Chest X-ray. View position: PA
Patient age: 67
Patient sex: F
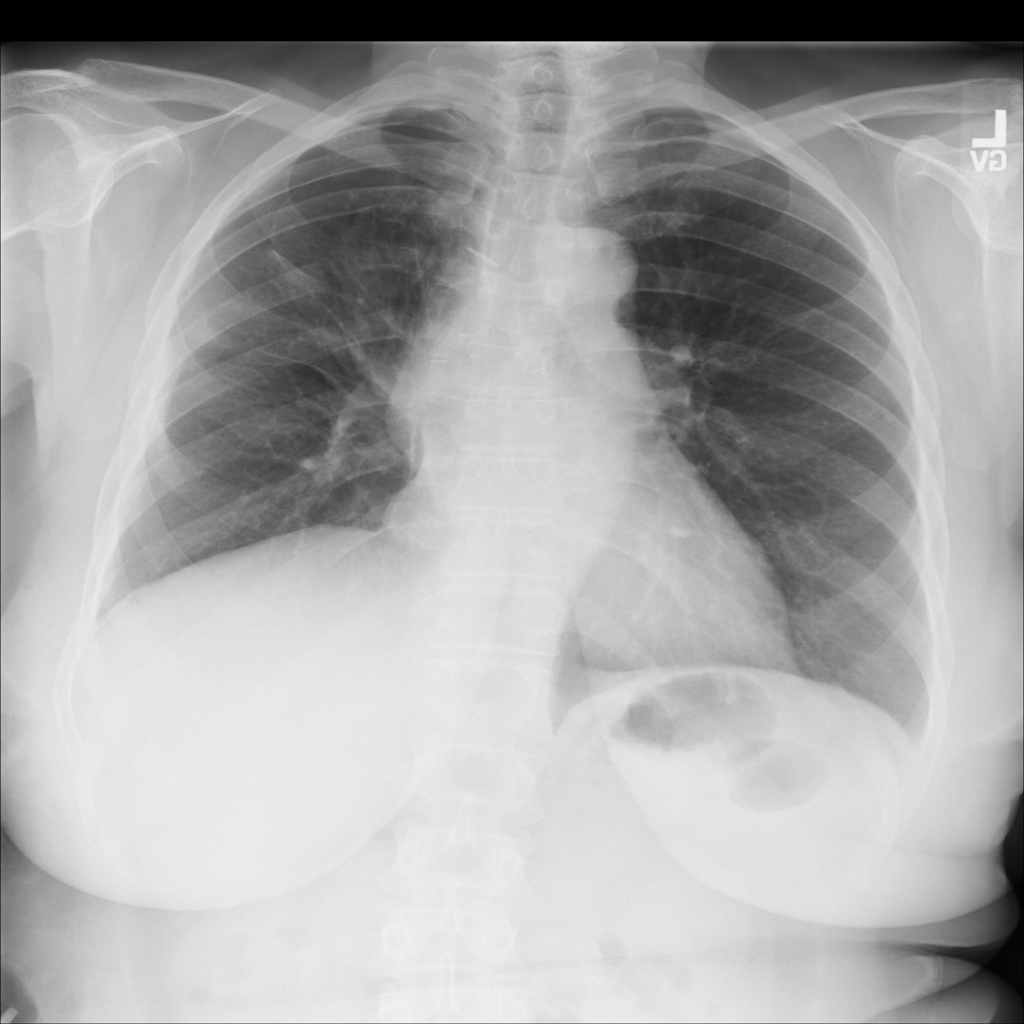
Finding: Pneumothorax